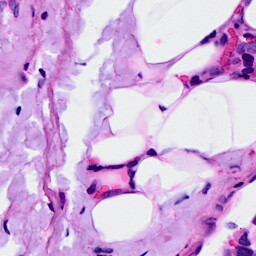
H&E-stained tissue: Breast